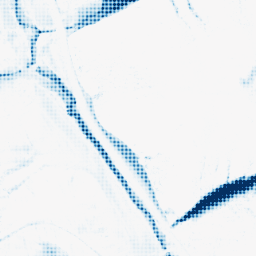
Category: morphological
Decomposition family: morphological_ellipse
Decomposition parameters: operation: closing
width: 30
height: 10
Upsampling method: sinc_blackman
Upsampling parameters: scale: 8
kernel_size: 8
Upsampling scale: 8